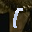
Label: 1